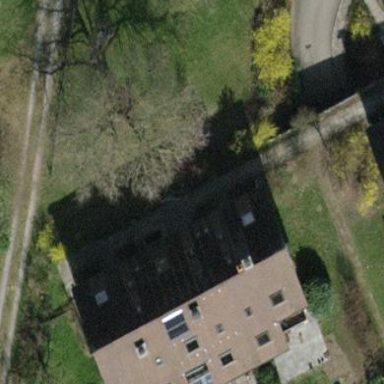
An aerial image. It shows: Terrace building.